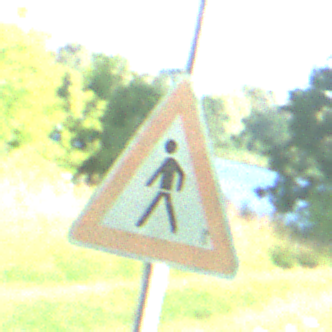
Verkehrszeichen: FussgaengerRechts
Umgebung: Outdoor, Nature
Tageszeit: MorningAfternoon
Wetter: Clear
Licht: Natural
Jahreszeit: NotSpecified
Kontrast: HighContrast